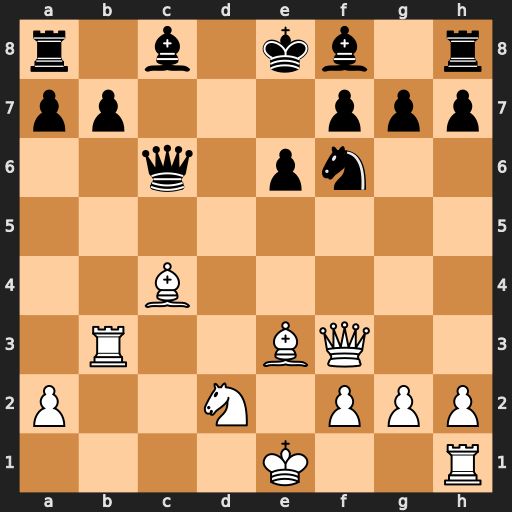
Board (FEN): r1b1kb1r/pp3ppp/2q1pn2/8/2B5/1R2BQ2/P2N1PPP/4K2R
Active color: w
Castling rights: Kkq
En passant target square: -
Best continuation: Bb5 Bd7 Bxc6